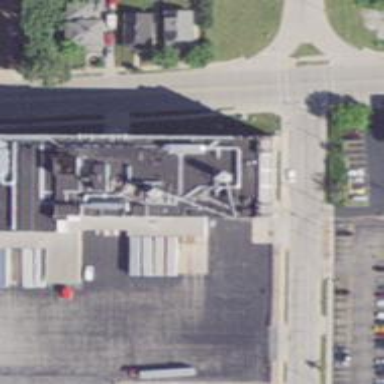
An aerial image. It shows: Industrial building.